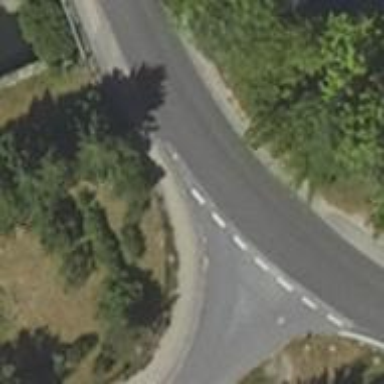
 there is track for cyclists next to the sidewalk."